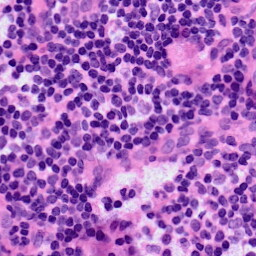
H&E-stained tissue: LymphNode